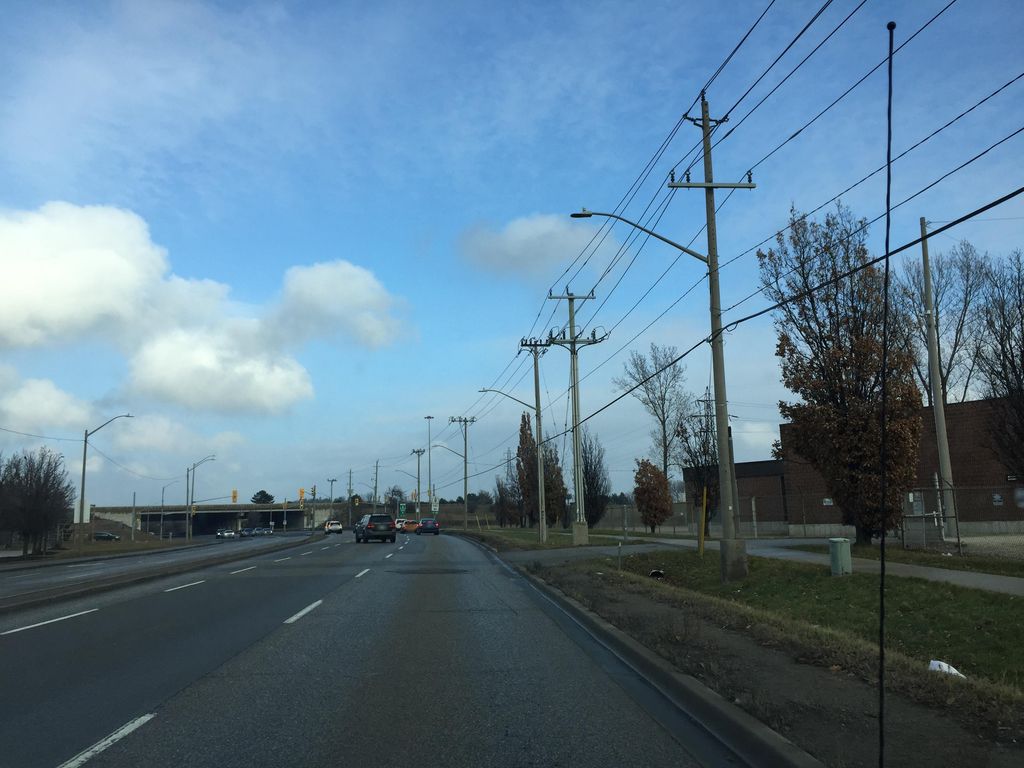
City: kitchener-waterloo